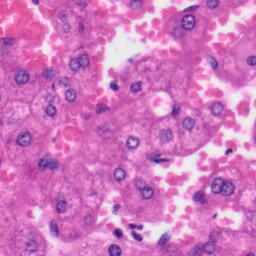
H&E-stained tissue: Liver